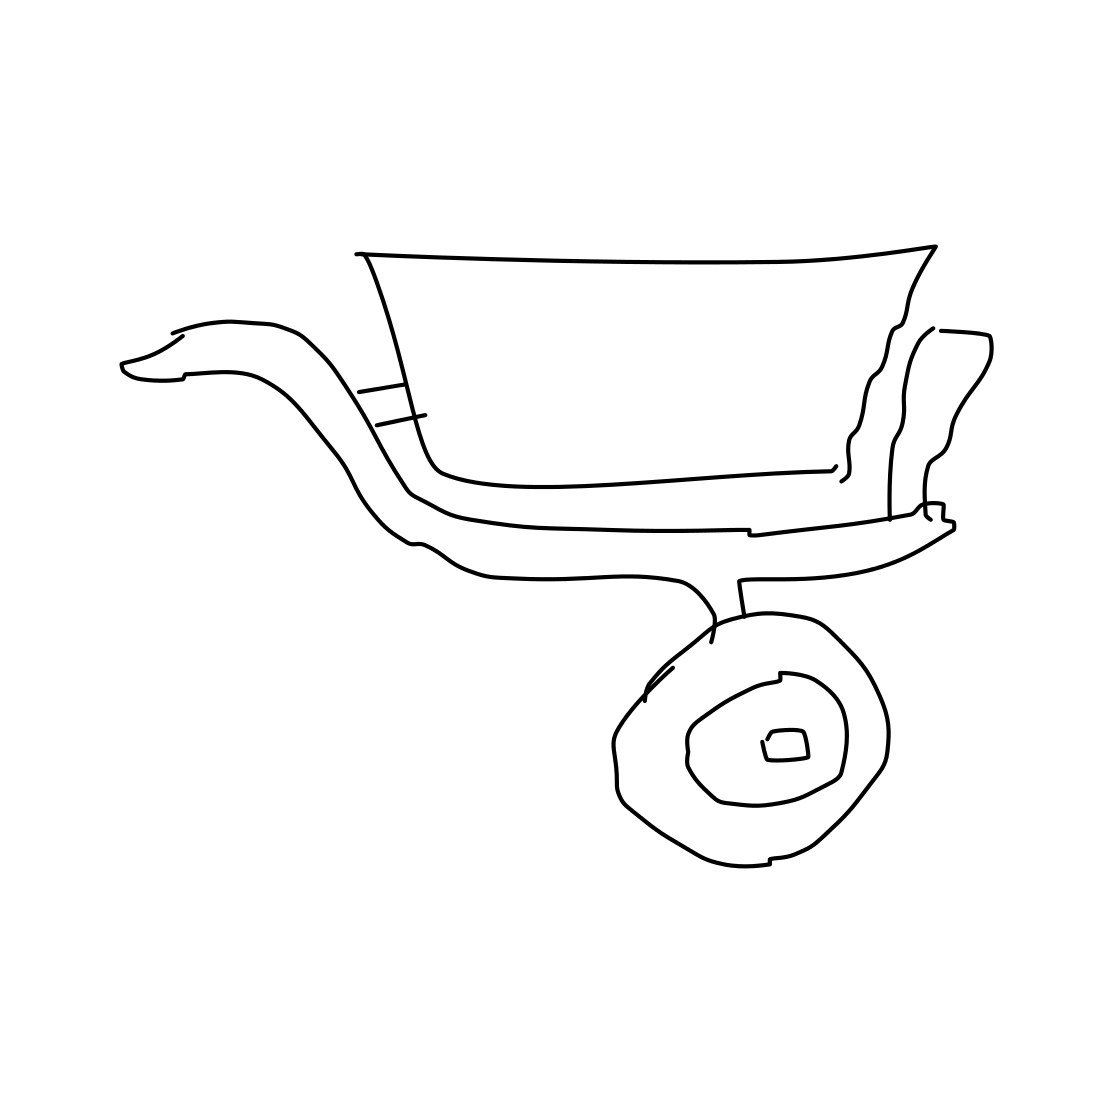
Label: wheelbarrow